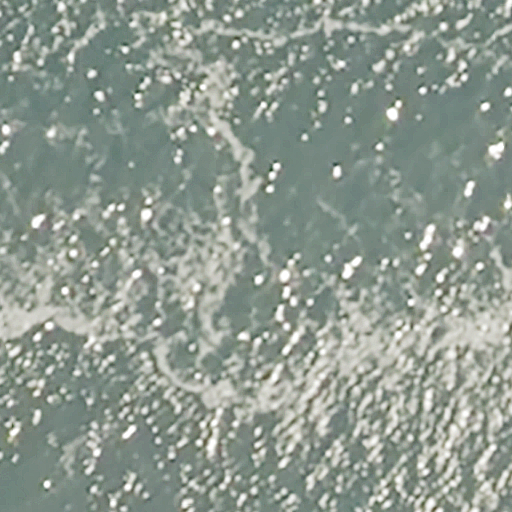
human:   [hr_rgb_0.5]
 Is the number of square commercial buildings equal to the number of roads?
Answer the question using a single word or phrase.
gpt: no

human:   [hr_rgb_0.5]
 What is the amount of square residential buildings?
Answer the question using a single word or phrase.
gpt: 0

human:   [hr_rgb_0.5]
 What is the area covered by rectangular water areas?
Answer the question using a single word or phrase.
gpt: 10603m2

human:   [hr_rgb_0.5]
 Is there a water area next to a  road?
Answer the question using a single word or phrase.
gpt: yes

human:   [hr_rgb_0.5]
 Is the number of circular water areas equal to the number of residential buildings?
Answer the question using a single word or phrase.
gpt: yes

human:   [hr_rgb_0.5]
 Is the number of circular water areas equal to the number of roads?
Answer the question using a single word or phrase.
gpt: no

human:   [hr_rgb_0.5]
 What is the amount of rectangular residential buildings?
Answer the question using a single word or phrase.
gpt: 0

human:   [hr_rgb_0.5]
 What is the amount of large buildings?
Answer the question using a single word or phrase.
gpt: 0

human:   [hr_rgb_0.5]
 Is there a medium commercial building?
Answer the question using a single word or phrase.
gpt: no

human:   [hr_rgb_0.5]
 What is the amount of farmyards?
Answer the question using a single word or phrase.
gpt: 0

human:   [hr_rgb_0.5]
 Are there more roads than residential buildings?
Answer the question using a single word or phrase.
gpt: yes

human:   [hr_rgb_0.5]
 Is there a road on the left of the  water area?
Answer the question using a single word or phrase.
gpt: yes

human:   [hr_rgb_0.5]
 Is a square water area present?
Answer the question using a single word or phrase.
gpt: no

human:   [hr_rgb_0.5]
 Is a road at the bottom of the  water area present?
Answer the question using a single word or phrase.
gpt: no

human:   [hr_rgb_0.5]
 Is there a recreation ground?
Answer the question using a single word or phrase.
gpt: no

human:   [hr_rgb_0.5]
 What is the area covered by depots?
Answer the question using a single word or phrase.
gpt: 0m2

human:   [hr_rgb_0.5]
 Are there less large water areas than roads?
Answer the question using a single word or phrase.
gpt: yes

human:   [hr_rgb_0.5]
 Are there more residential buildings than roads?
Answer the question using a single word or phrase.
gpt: no

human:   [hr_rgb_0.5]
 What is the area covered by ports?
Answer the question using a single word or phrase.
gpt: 0m2

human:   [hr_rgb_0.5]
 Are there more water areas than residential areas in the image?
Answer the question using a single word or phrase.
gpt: yes

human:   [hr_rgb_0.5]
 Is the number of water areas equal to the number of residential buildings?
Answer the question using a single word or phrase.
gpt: no

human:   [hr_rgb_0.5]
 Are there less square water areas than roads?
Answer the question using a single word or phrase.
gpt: yes

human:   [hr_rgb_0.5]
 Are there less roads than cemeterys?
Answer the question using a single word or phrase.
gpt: no

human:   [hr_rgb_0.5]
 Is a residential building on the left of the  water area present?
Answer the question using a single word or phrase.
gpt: no

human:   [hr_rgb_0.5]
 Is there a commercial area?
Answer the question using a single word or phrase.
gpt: no

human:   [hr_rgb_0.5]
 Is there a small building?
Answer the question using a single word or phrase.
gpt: no

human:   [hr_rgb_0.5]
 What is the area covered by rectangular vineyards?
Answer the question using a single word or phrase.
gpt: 0m2

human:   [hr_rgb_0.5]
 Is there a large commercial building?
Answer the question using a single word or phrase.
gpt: no

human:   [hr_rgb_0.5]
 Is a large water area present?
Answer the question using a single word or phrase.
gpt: yes

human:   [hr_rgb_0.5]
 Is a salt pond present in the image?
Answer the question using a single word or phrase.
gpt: no

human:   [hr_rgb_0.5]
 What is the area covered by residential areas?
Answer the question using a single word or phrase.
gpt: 0m2

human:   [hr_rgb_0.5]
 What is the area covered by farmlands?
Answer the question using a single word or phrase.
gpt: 0m2

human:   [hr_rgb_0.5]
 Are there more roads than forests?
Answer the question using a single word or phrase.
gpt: yes

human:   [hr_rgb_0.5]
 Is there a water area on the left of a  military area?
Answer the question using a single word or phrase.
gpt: no

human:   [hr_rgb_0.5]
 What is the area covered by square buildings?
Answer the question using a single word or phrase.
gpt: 0m2

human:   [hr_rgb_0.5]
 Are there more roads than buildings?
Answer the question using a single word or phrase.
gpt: yes